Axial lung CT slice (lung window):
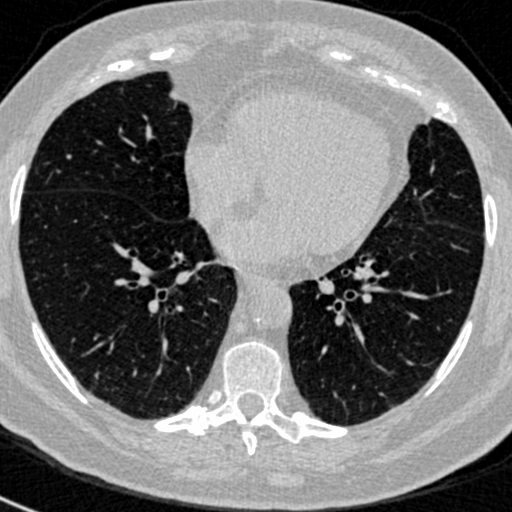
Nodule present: no